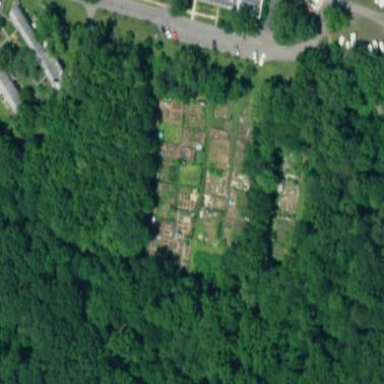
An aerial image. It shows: Area designated for allotments.